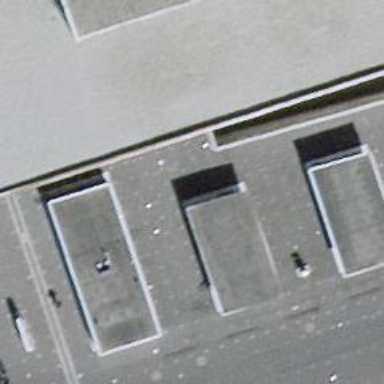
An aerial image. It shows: Parking entrance.